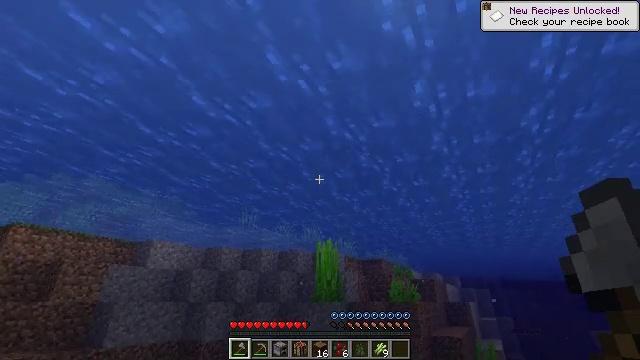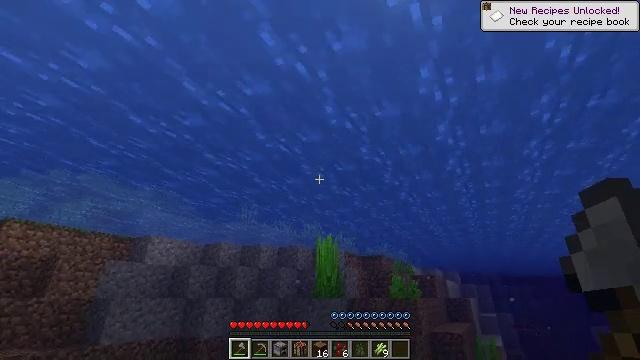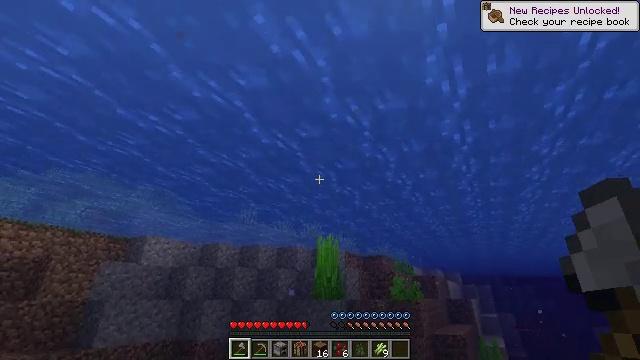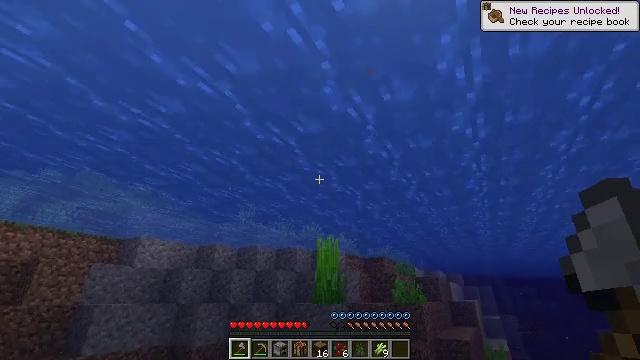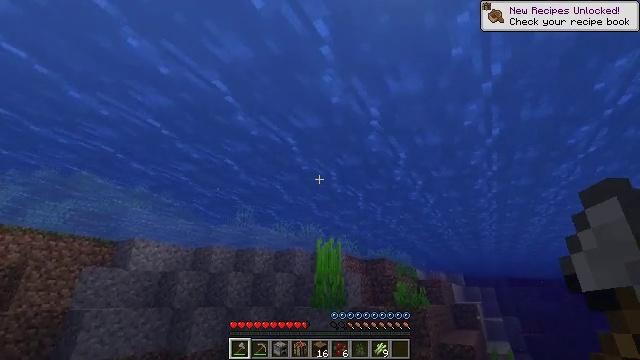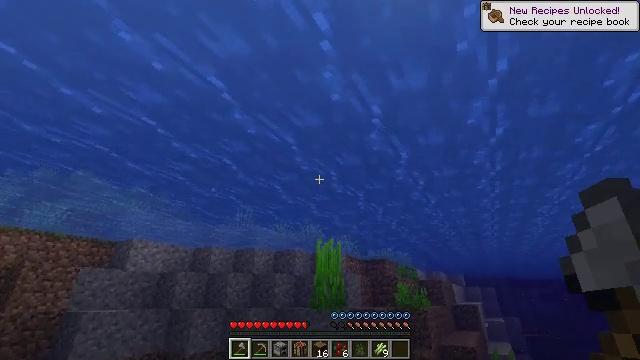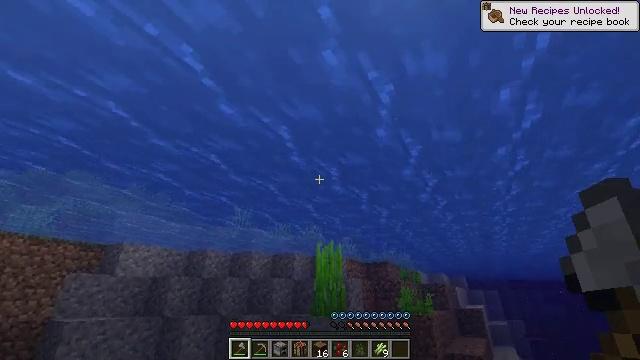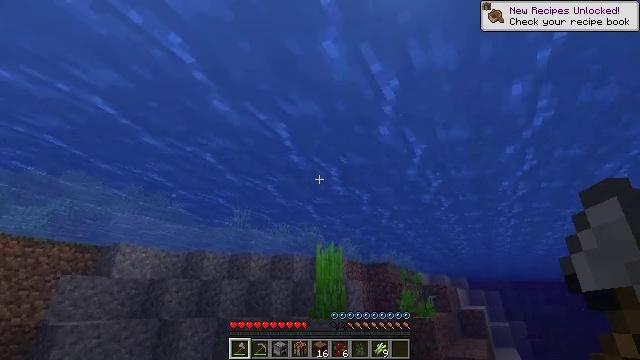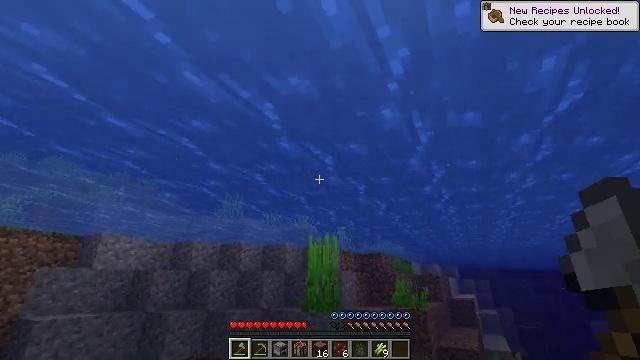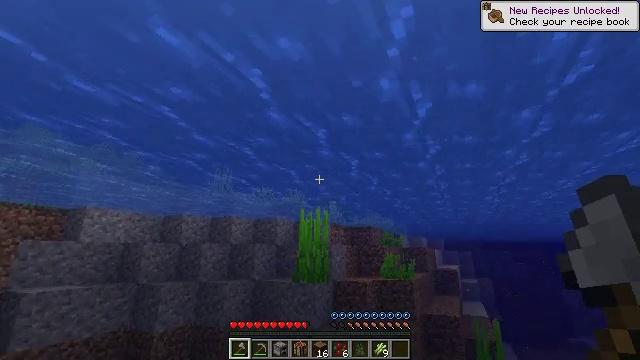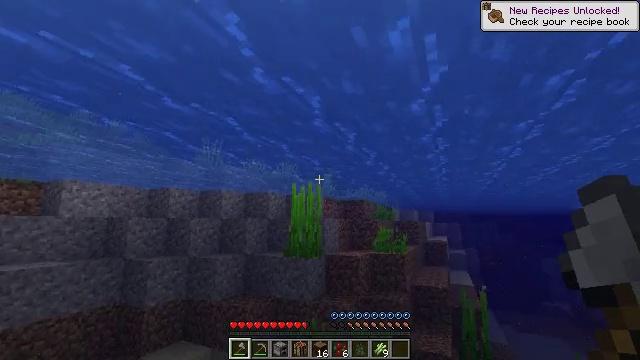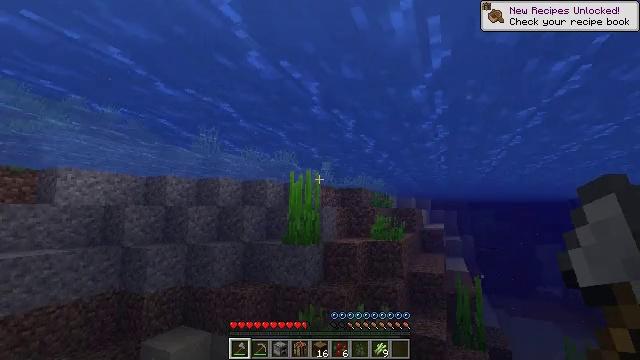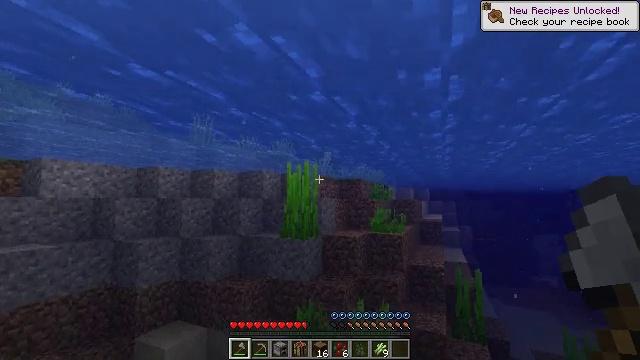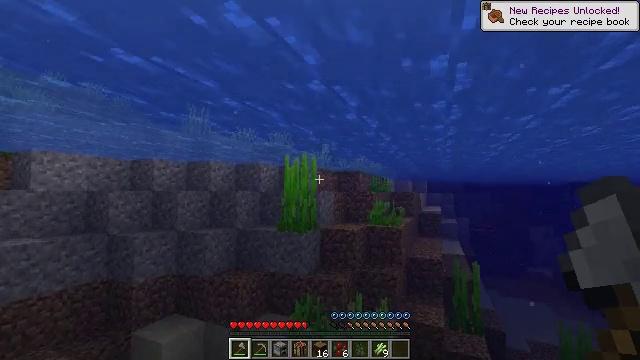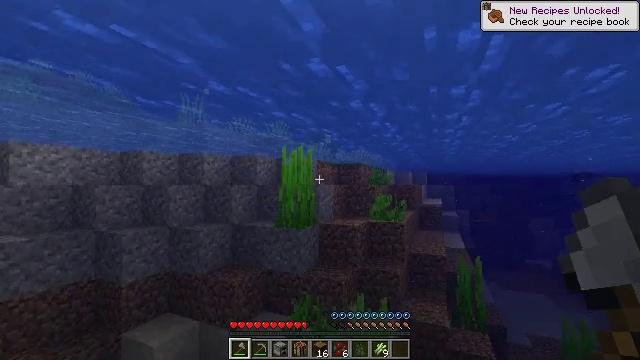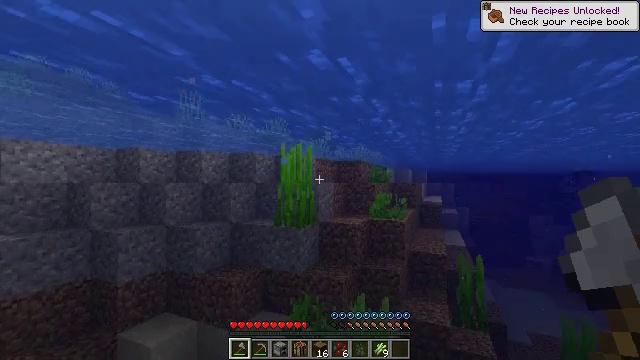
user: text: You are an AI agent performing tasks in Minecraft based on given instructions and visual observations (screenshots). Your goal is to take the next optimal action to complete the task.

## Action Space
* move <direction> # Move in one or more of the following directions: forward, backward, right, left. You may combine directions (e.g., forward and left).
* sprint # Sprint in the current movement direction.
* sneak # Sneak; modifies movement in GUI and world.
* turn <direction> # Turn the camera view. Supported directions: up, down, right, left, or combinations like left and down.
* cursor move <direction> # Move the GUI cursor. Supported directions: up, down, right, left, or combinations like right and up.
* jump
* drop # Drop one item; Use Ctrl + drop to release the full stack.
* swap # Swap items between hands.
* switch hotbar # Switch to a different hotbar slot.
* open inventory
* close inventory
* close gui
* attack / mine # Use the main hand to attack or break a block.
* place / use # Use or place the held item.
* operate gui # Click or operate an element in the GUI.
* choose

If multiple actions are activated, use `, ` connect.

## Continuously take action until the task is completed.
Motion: motion action
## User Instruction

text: Kill the sheep.
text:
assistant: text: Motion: move forward, sprint
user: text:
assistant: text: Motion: move forward, sprint
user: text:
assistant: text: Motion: move forward, sprint
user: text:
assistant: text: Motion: move forward, sprint
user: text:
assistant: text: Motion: move forward, sprint
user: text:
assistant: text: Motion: move forward, sprint
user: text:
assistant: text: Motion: move forward, sprint
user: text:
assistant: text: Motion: move forward, sprint, turn right and down
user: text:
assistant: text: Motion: move forward, sprint, turn right and down
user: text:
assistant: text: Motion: move forward, sprint, turn right and down
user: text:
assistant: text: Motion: move forward, sprint, turn down
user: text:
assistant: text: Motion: move forward, sprint, turn down
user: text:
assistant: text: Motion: move forward, sprint, turn down
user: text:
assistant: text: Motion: move forward, sprint, turn down
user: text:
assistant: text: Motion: move forward, sprint
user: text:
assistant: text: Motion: move forward, sprint
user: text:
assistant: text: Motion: move forward, sprint
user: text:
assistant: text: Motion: move forward, sprint
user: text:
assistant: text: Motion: move forward, sprint
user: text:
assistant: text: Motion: move forward, sprint
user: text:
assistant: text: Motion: move forward, sprint
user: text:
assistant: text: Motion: move forward, sprint
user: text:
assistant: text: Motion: move forward, sprint
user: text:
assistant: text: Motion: move forward, sprint
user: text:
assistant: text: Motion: move forward, sprint
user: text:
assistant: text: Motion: move forward, sprint
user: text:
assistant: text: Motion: move forward, sprint
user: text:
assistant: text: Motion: move forward, sprint
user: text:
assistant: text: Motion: move forward, sprint
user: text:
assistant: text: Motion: move forward, sprint